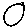
Label: circle